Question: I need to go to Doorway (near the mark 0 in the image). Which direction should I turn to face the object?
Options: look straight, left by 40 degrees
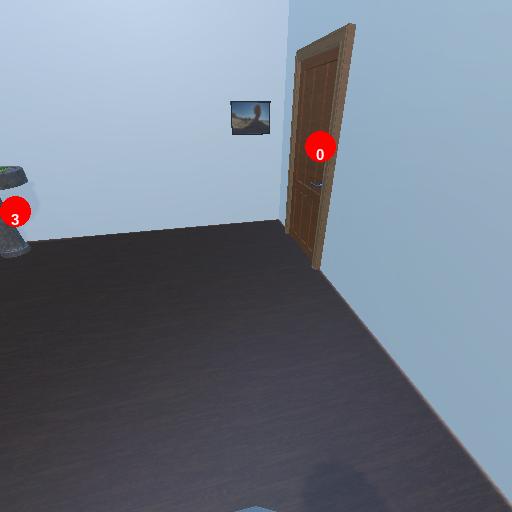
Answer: look straight